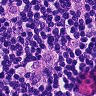
Metastatic tissue present: yes